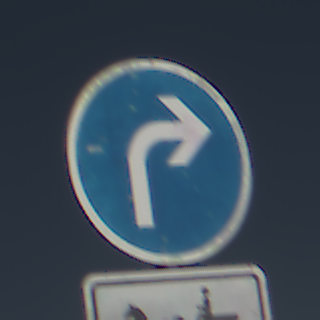
Verkehrszeichen: VorgeschriebeneFahrtrichtungRechts
Zusatzzeichen unten: MehrspurigeFahrzeugeFrei9
Umgebung: Outdoor, Nature
Tageszeit: Midday
Wetter: Clear
Licht: Natural
Jahreszeit: NotSpecified
Kontrast: HighContrast